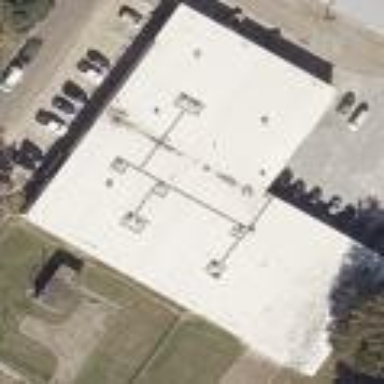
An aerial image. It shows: Building with white flat roof.